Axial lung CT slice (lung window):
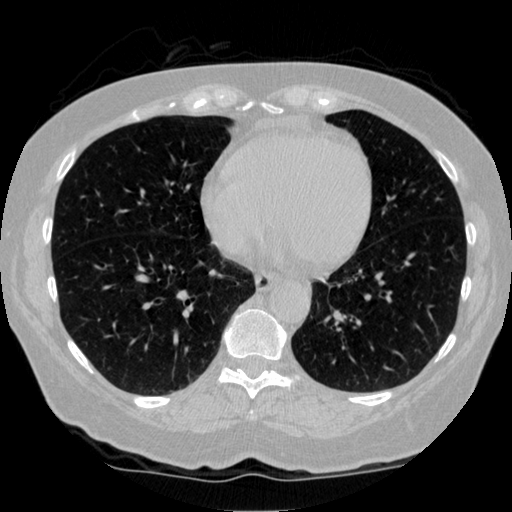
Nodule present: no